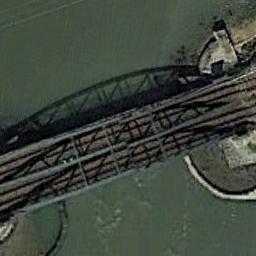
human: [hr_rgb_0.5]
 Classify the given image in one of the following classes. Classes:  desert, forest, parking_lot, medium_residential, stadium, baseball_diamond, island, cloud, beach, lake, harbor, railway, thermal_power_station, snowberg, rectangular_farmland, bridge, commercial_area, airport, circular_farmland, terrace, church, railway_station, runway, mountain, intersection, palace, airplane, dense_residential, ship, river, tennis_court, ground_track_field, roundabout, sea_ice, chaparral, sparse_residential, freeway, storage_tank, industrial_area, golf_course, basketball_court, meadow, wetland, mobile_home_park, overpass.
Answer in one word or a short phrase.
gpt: bridge